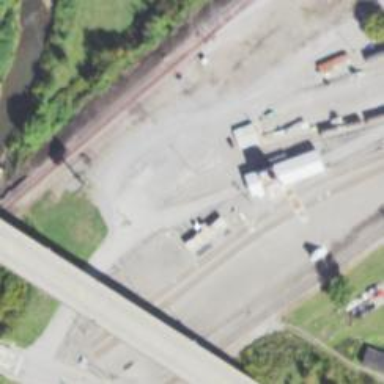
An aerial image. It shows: Railway siding for service.